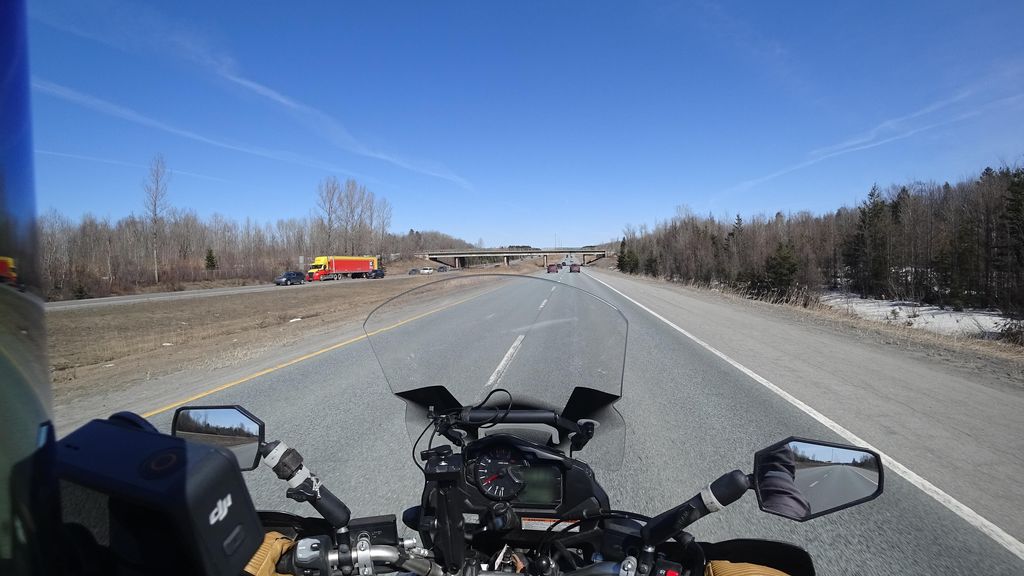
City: quebec_city